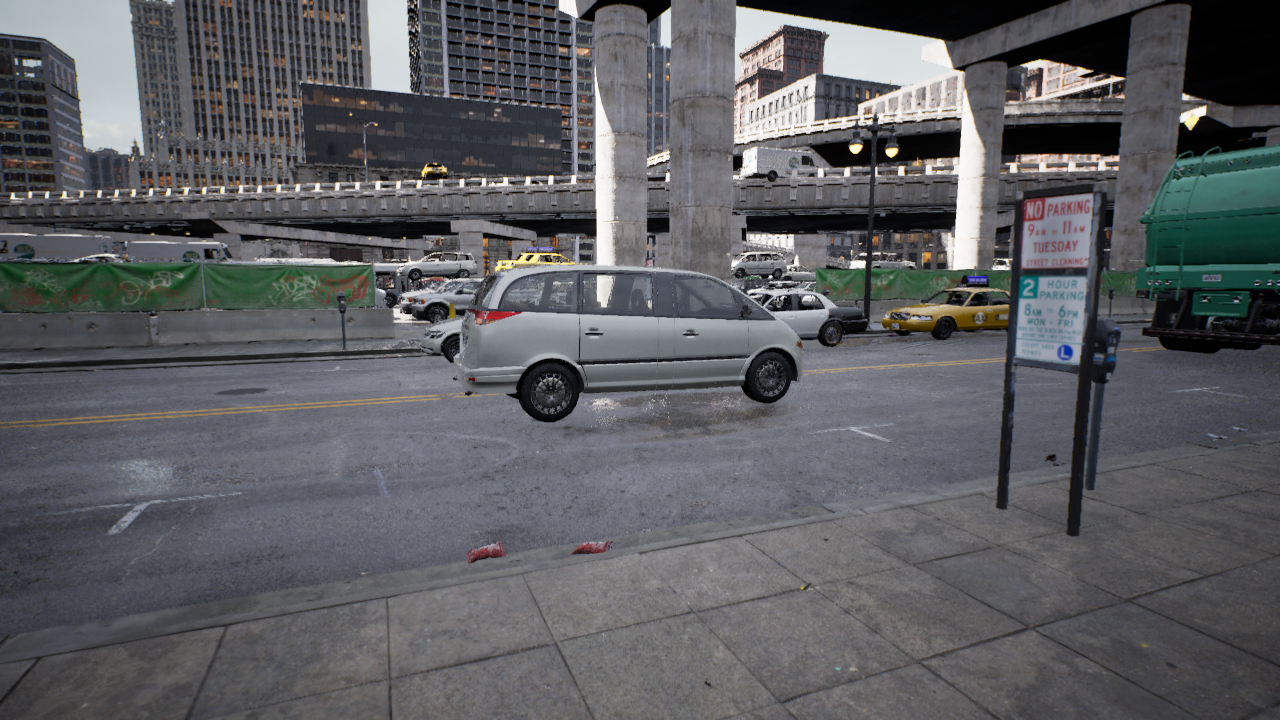
Venue: downtown
Lighting: clear day
Vehicle rig: minivan